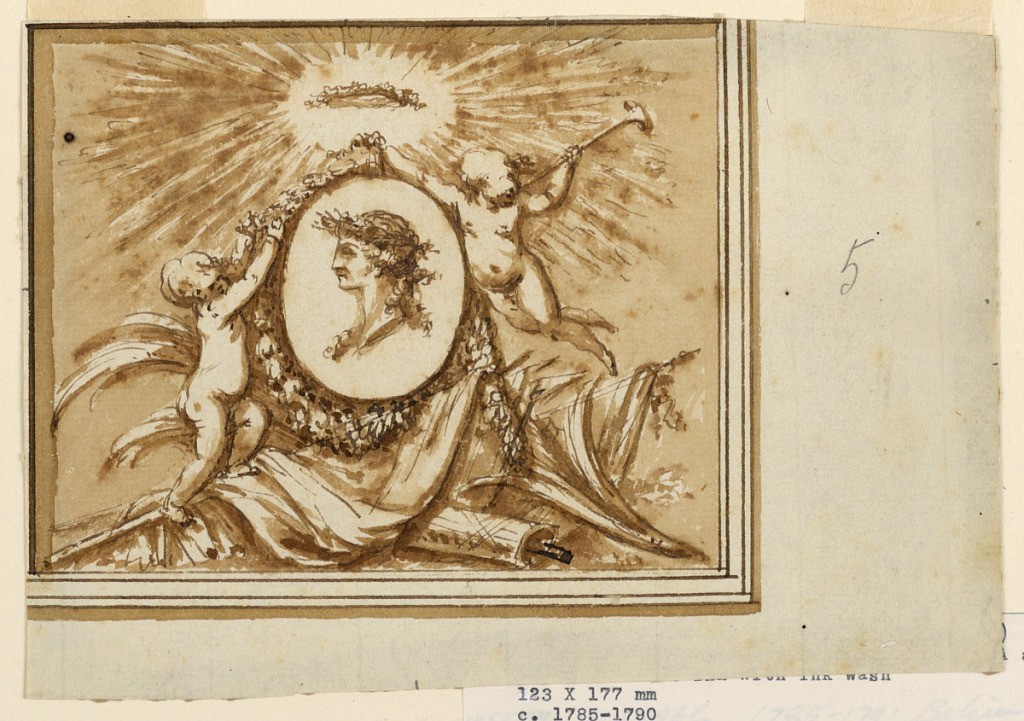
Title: Design for an Overdoor
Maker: Piat Joseph Sauvage, French, 1744 - 1818
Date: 1785-1790
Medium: Pen and ink, brush and sepia washes
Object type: Drawing
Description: The medallion portrait of a prince is held by a flying girl who holds a trumpet in her left hand. Another girl is busy with a garland framing the medallion, over which a crown is shown in a glory of rays. A trophy of arms at the bottom.